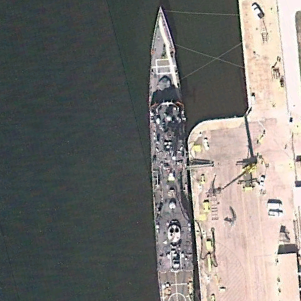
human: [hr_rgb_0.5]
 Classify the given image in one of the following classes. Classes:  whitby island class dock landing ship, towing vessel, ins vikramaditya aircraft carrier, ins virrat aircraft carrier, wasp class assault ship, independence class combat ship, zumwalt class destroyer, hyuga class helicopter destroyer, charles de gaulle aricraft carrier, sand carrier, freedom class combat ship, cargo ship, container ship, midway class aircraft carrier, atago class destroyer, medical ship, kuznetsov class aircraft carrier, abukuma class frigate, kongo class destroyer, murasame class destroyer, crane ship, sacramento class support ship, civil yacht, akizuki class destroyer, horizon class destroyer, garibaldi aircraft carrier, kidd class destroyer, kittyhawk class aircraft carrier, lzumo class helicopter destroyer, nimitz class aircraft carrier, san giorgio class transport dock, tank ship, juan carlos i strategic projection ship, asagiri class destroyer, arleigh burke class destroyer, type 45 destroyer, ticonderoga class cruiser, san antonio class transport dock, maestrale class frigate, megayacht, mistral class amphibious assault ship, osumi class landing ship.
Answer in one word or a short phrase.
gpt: Ticonderoga class cruiser